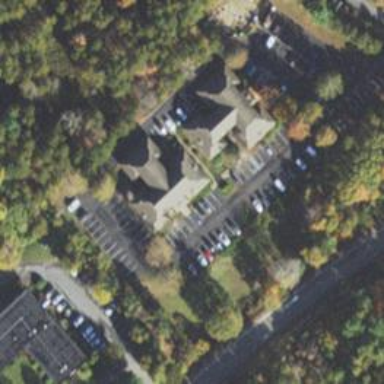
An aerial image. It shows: Parking space.